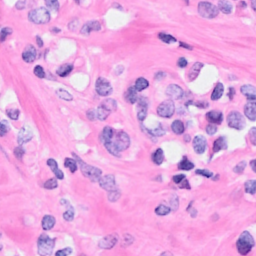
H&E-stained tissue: Breast